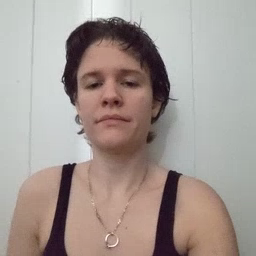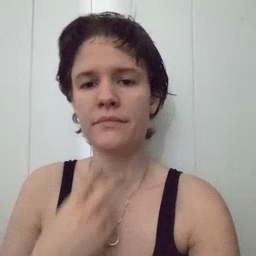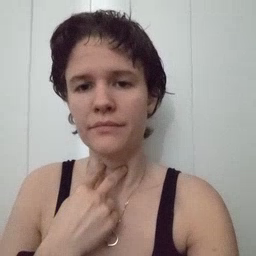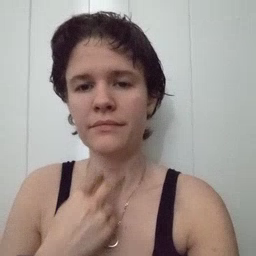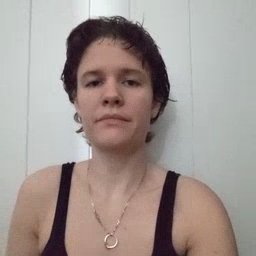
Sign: stuck